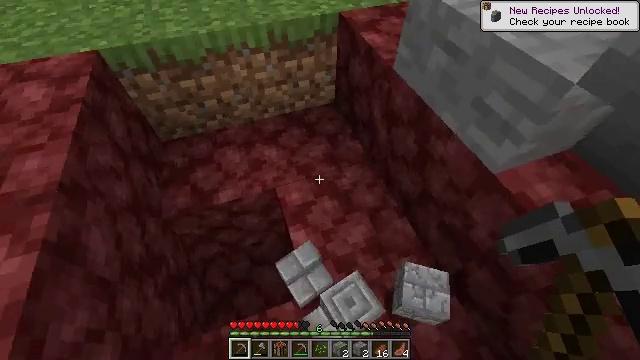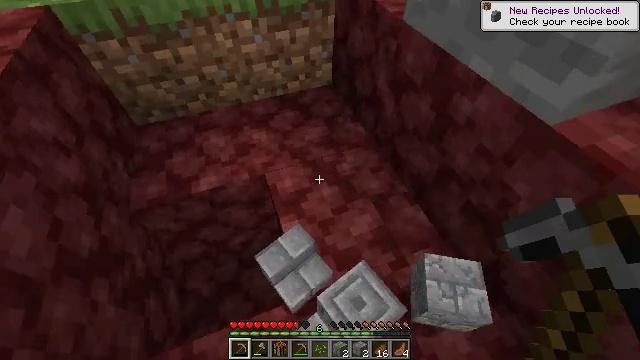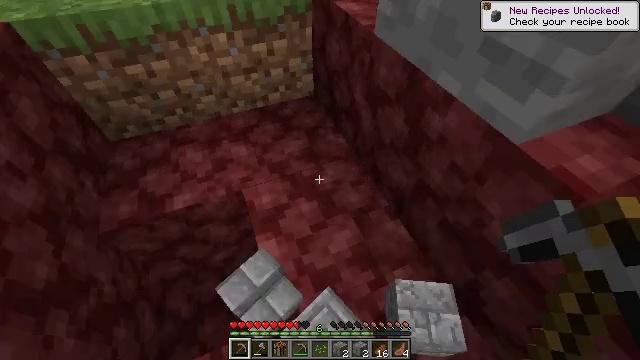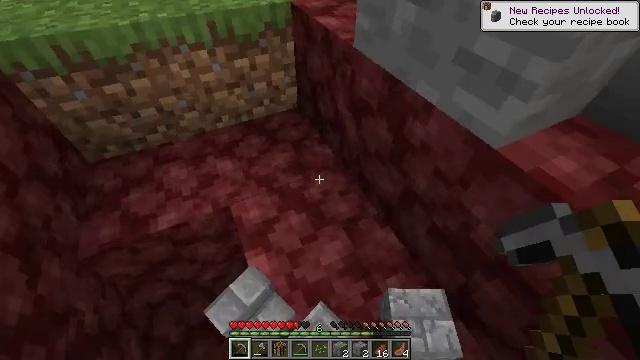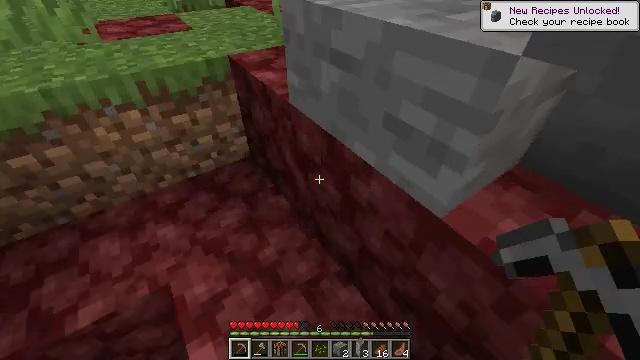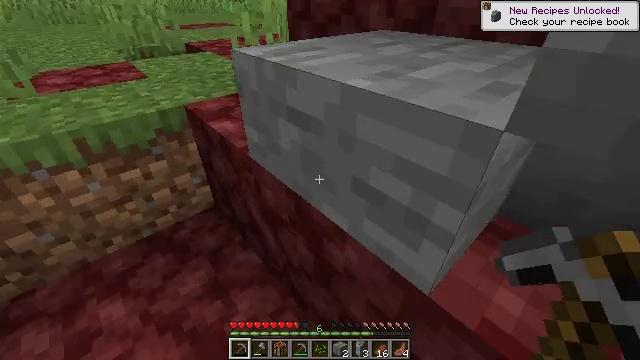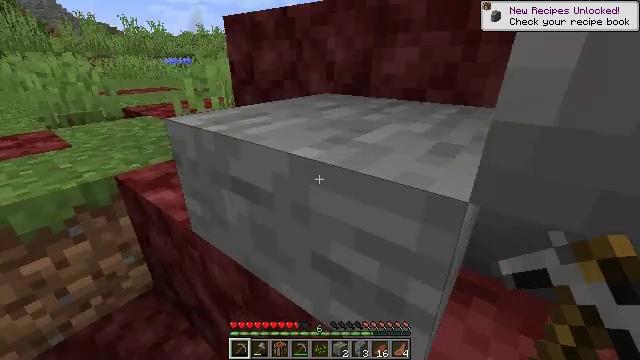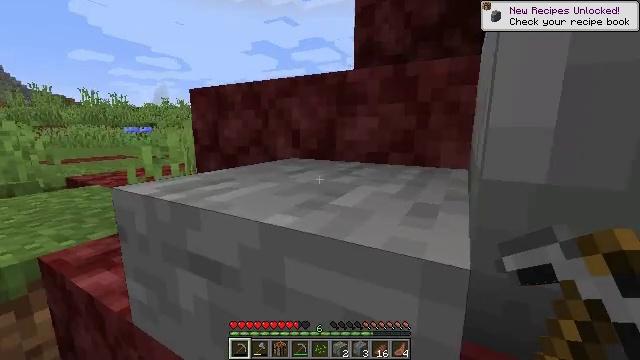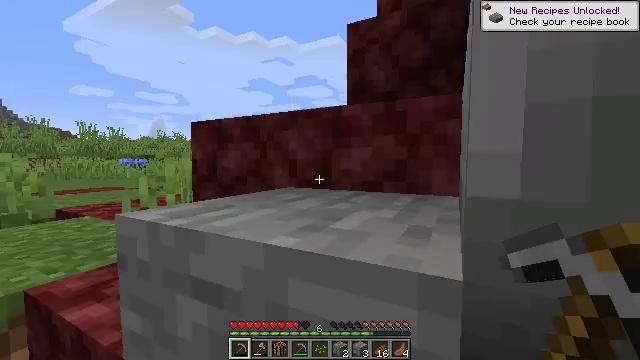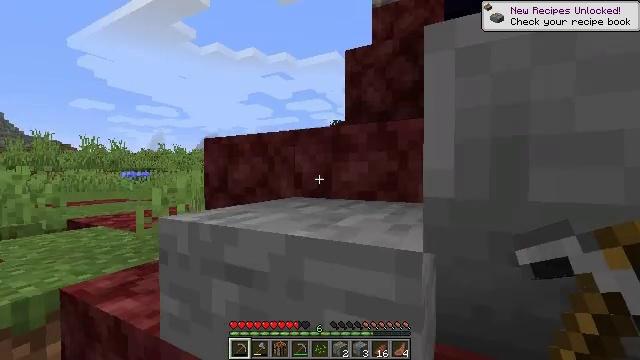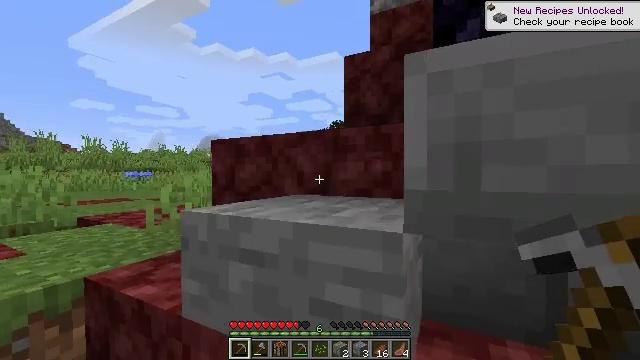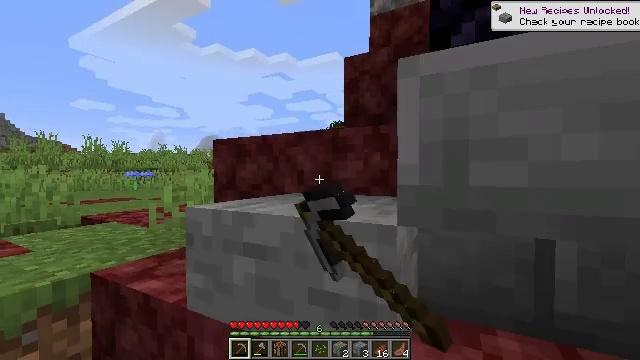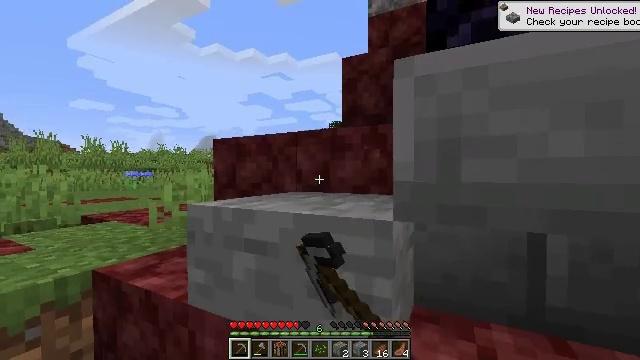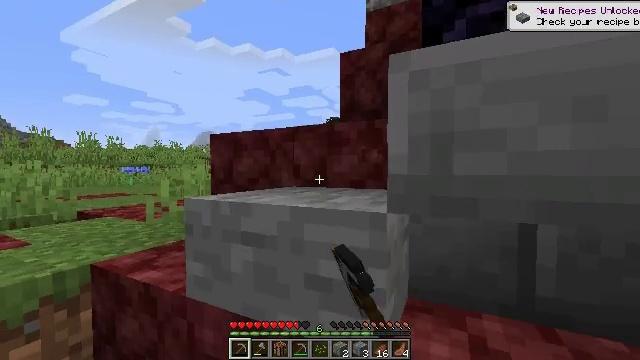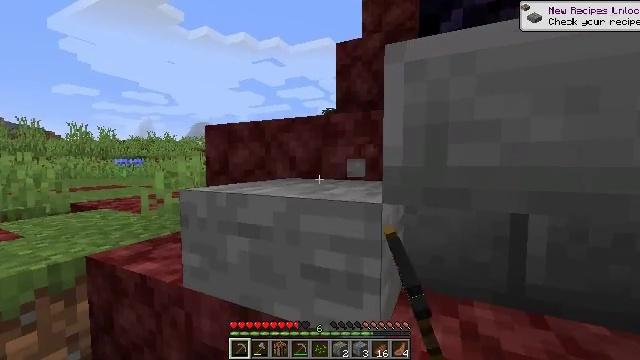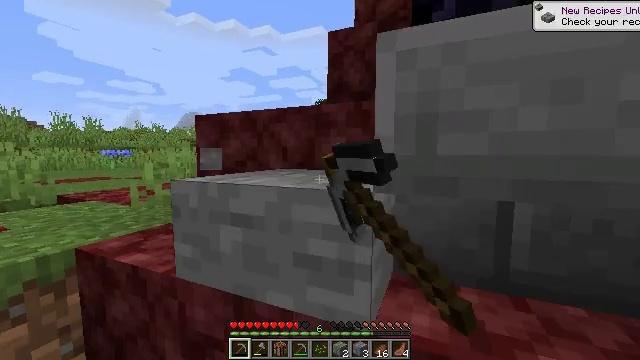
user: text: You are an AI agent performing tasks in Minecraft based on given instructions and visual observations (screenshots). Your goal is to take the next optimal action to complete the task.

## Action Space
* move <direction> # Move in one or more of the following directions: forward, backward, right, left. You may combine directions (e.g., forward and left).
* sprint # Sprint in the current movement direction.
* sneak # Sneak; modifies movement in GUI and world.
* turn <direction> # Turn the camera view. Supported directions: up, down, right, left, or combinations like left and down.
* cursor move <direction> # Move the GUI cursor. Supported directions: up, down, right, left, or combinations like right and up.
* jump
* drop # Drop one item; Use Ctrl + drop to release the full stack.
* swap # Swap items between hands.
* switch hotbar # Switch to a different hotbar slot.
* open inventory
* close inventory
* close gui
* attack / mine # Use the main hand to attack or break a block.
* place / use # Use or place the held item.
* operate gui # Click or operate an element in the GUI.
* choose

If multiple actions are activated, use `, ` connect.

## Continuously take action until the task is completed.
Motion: motion action
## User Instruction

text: Collect the stone brick slab for building.
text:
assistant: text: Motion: move right, turn up
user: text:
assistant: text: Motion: move forward and move right, turn right and up
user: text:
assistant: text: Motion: move forward and move right, turn right and up
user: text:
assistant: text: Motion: move forward, turn right and up
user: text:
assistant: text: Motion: move forward, turn right and up
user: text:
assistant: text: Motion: turn right and up
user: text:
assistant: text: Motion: move back, turn right and up
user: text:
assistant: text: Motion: move back, turn right and up
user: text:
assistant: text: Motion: move back, turn up
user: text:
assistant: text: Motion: attack / mine
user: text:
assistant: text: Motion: attack / mine
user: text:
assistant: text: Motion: attack / mine
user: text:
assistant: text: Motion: attack / mine
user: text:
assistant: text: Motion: turn down, attack / mine
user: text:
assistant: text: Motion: turn right and down, attack / mine
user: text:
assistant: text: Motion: turn right and down, attack / mine
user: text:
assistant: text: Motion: turn right and down, attack / mine
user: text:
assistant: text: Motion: turn right, attack / mine
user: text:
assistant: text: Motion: turn right and up, attack / mine
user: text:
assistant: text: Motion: move right
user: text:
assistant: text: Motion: move right
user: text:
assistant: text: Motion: move right
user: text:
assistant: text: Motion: move right, jump
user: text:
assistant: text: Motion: move right, jump
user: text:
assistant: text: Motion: move right, jump
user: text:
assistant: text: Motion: move right, turn down, jump
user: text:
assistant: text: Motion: move right, turn down, jump
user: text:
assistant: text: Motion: move right, turn left and down
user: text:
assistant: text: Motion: move right, turn left and down
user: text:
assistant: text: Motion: move right, turn left and down